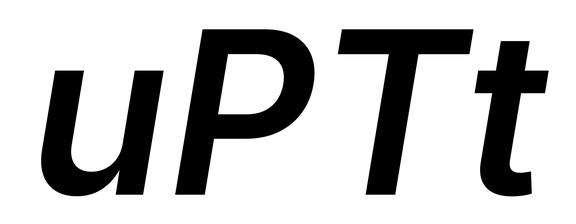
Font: Inter-Italic_SemiBold_Italic